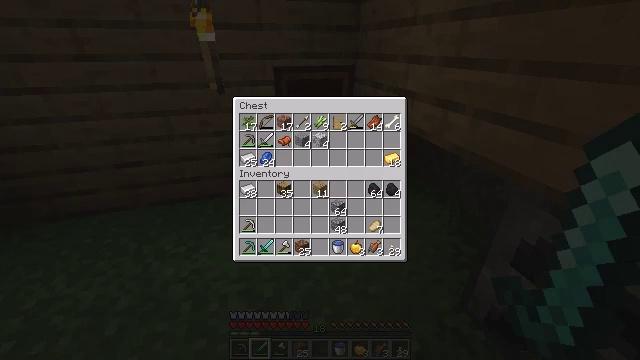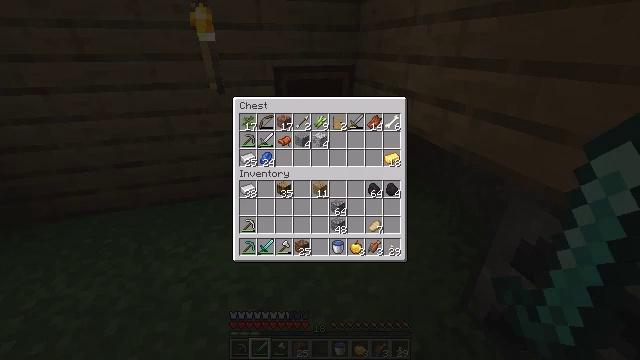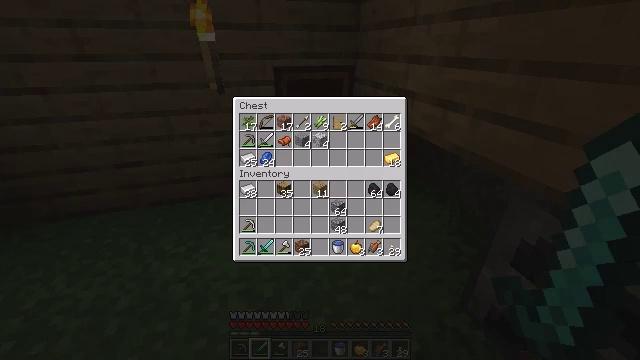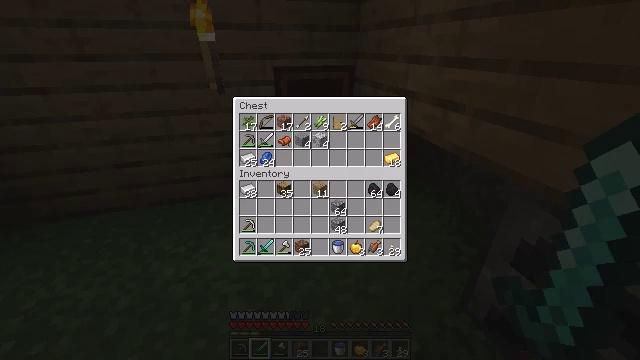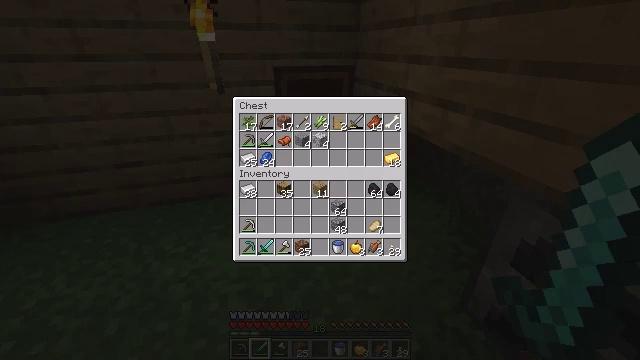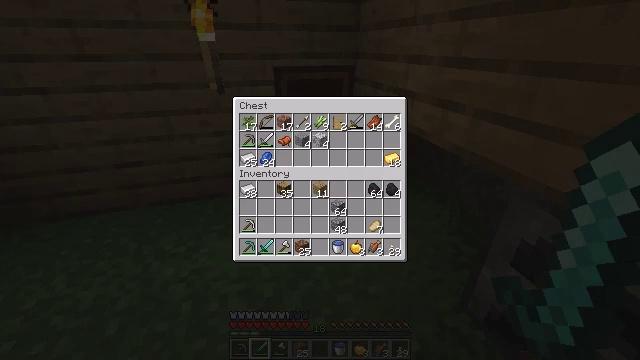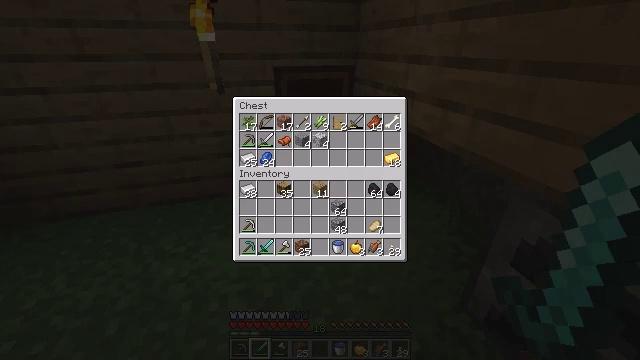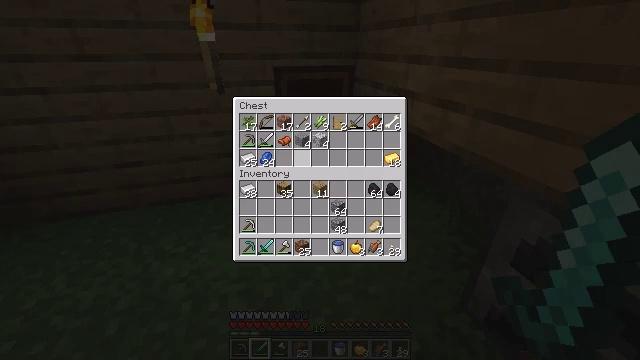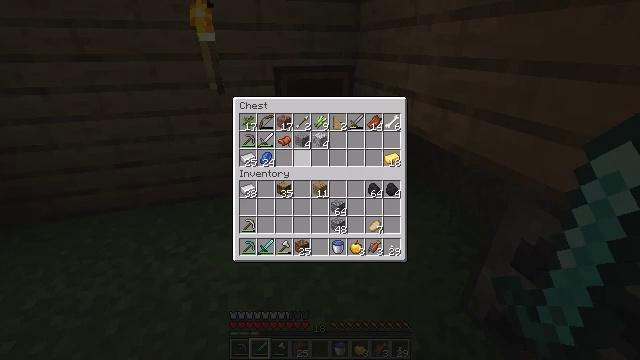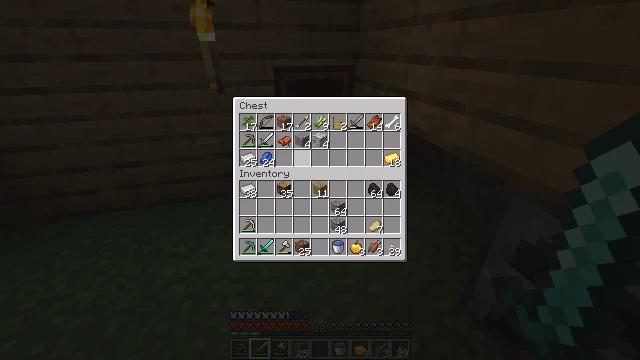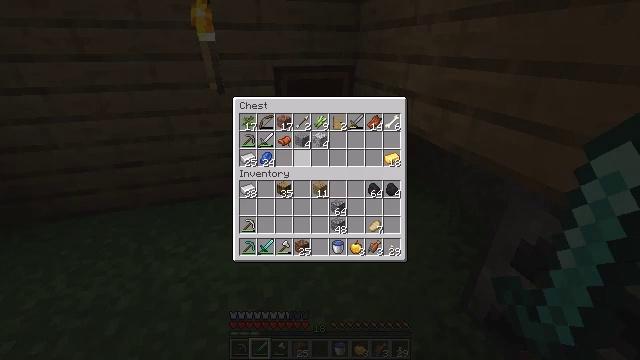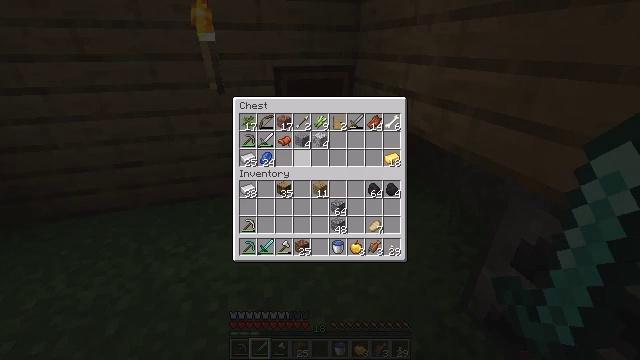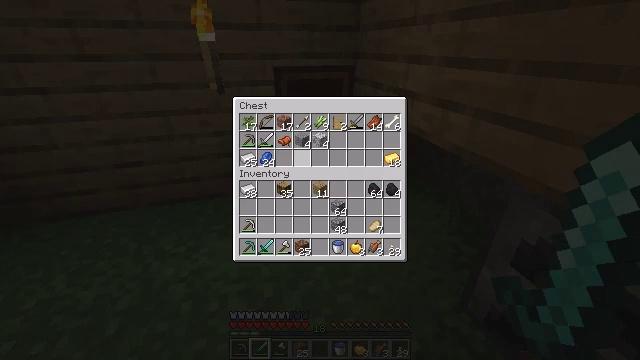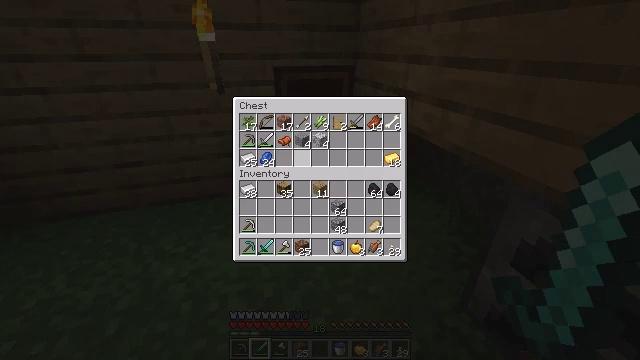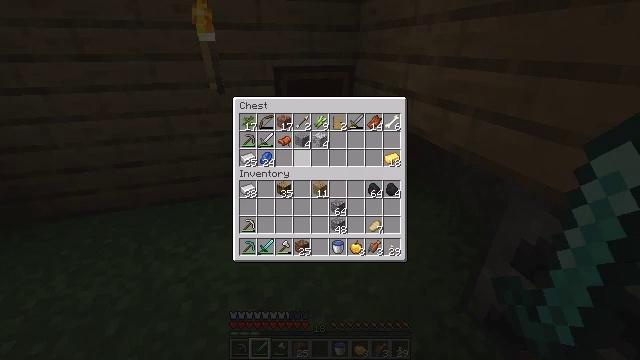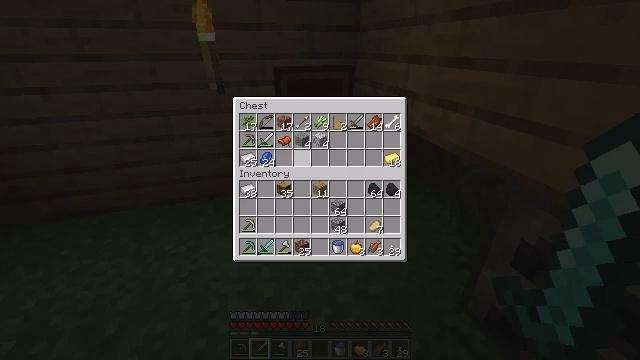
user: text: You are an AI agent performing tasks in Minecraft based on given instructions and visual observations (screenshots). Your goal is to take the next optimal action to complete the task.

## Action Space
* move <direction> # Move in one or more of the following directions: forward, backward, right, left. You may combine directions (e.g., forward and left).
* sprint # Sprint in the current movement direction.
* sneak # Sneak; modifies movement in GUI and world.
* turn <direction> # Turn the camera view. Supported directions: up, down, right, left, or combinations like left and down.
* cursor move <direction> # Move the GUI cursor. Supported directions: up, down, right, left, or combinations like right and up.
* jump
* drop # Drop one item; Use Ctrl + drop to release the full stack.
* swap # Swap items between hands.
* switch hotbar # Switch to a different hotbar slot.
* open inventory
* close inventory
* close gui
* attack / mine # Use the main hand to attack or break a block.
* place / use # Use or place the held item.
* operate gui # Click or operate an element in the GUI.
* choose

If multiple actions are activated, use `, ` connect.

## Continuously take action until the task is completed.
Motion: motion action
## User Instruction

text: Craft a chest.
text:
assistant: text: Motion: no_op
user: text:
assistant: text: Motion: no_op
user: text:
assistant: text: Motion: no_op
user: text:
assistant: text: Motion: no_op
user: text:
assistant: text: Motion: no_op
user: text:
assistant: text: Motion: no_op
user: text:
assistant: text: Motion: cursor move up
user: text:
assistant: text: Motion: no_op
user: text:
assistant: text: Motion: no_op
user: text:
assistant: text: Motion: no_op
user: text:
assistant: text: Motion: no_op
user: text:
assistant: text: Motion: no_op
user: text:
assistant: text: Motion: no_op
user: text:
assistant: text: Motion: no_op
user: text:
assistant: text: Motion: no_op
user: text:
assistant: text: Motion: no_op
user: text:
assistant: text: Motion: no_op
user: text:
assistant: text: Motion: no_op
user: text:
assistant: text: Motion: no_op
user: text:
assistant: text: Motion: no_op
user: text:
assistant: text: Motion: no_op
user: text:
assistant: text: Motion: no_op
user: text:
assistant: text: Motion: no_op
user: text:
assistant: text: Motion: no_op
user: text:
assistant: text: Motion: no_op
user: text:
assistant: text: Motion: no_op
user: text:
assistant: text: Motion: no_op
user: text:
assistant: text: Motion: no_op
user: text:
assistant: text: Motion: close gui
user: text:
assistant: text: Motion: turn right and down